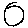
Label: circle